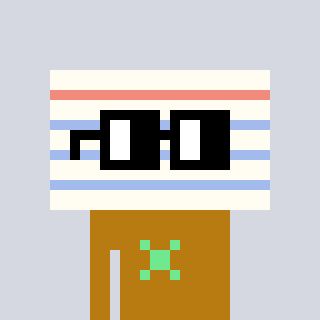
a pixel art character with square black glasses, a empty notebook page-shaped head and a gold-colored body on a cool background